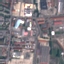
Land use / land cover: Industrial